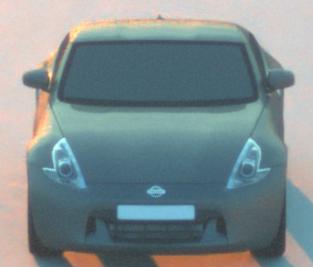
Make: Nissan
Model: 370Z Coupé
Detailed model: 370Z (Z34) Coupé
Model produced from: 2009/12
Model produced until: 2013/03
Doors: 3
Color: gray
Road condition: dry road
Daytime: sunrise or sunset
Contrast: medium contrast